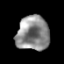
Tissue: prostate
Cell type: T cells
Senescence score: 0.3362
Nuclear area (px): 1102
Mean DAPI intensity: 139.978